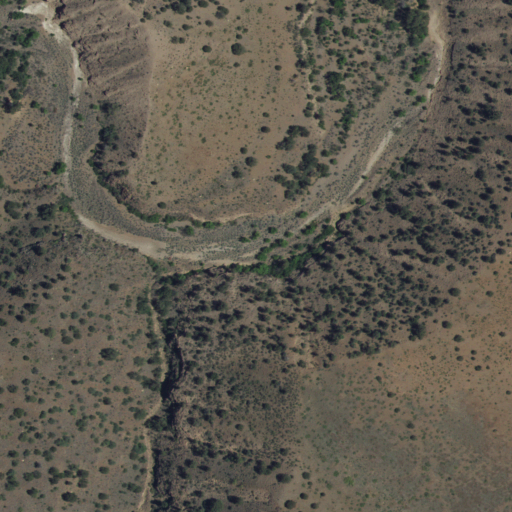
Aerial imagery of valley in New Mexico named Goat Canyon containing shrub, evergreen forest, and open water